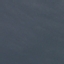
Land use / land cover class: SeaLake